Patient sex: M
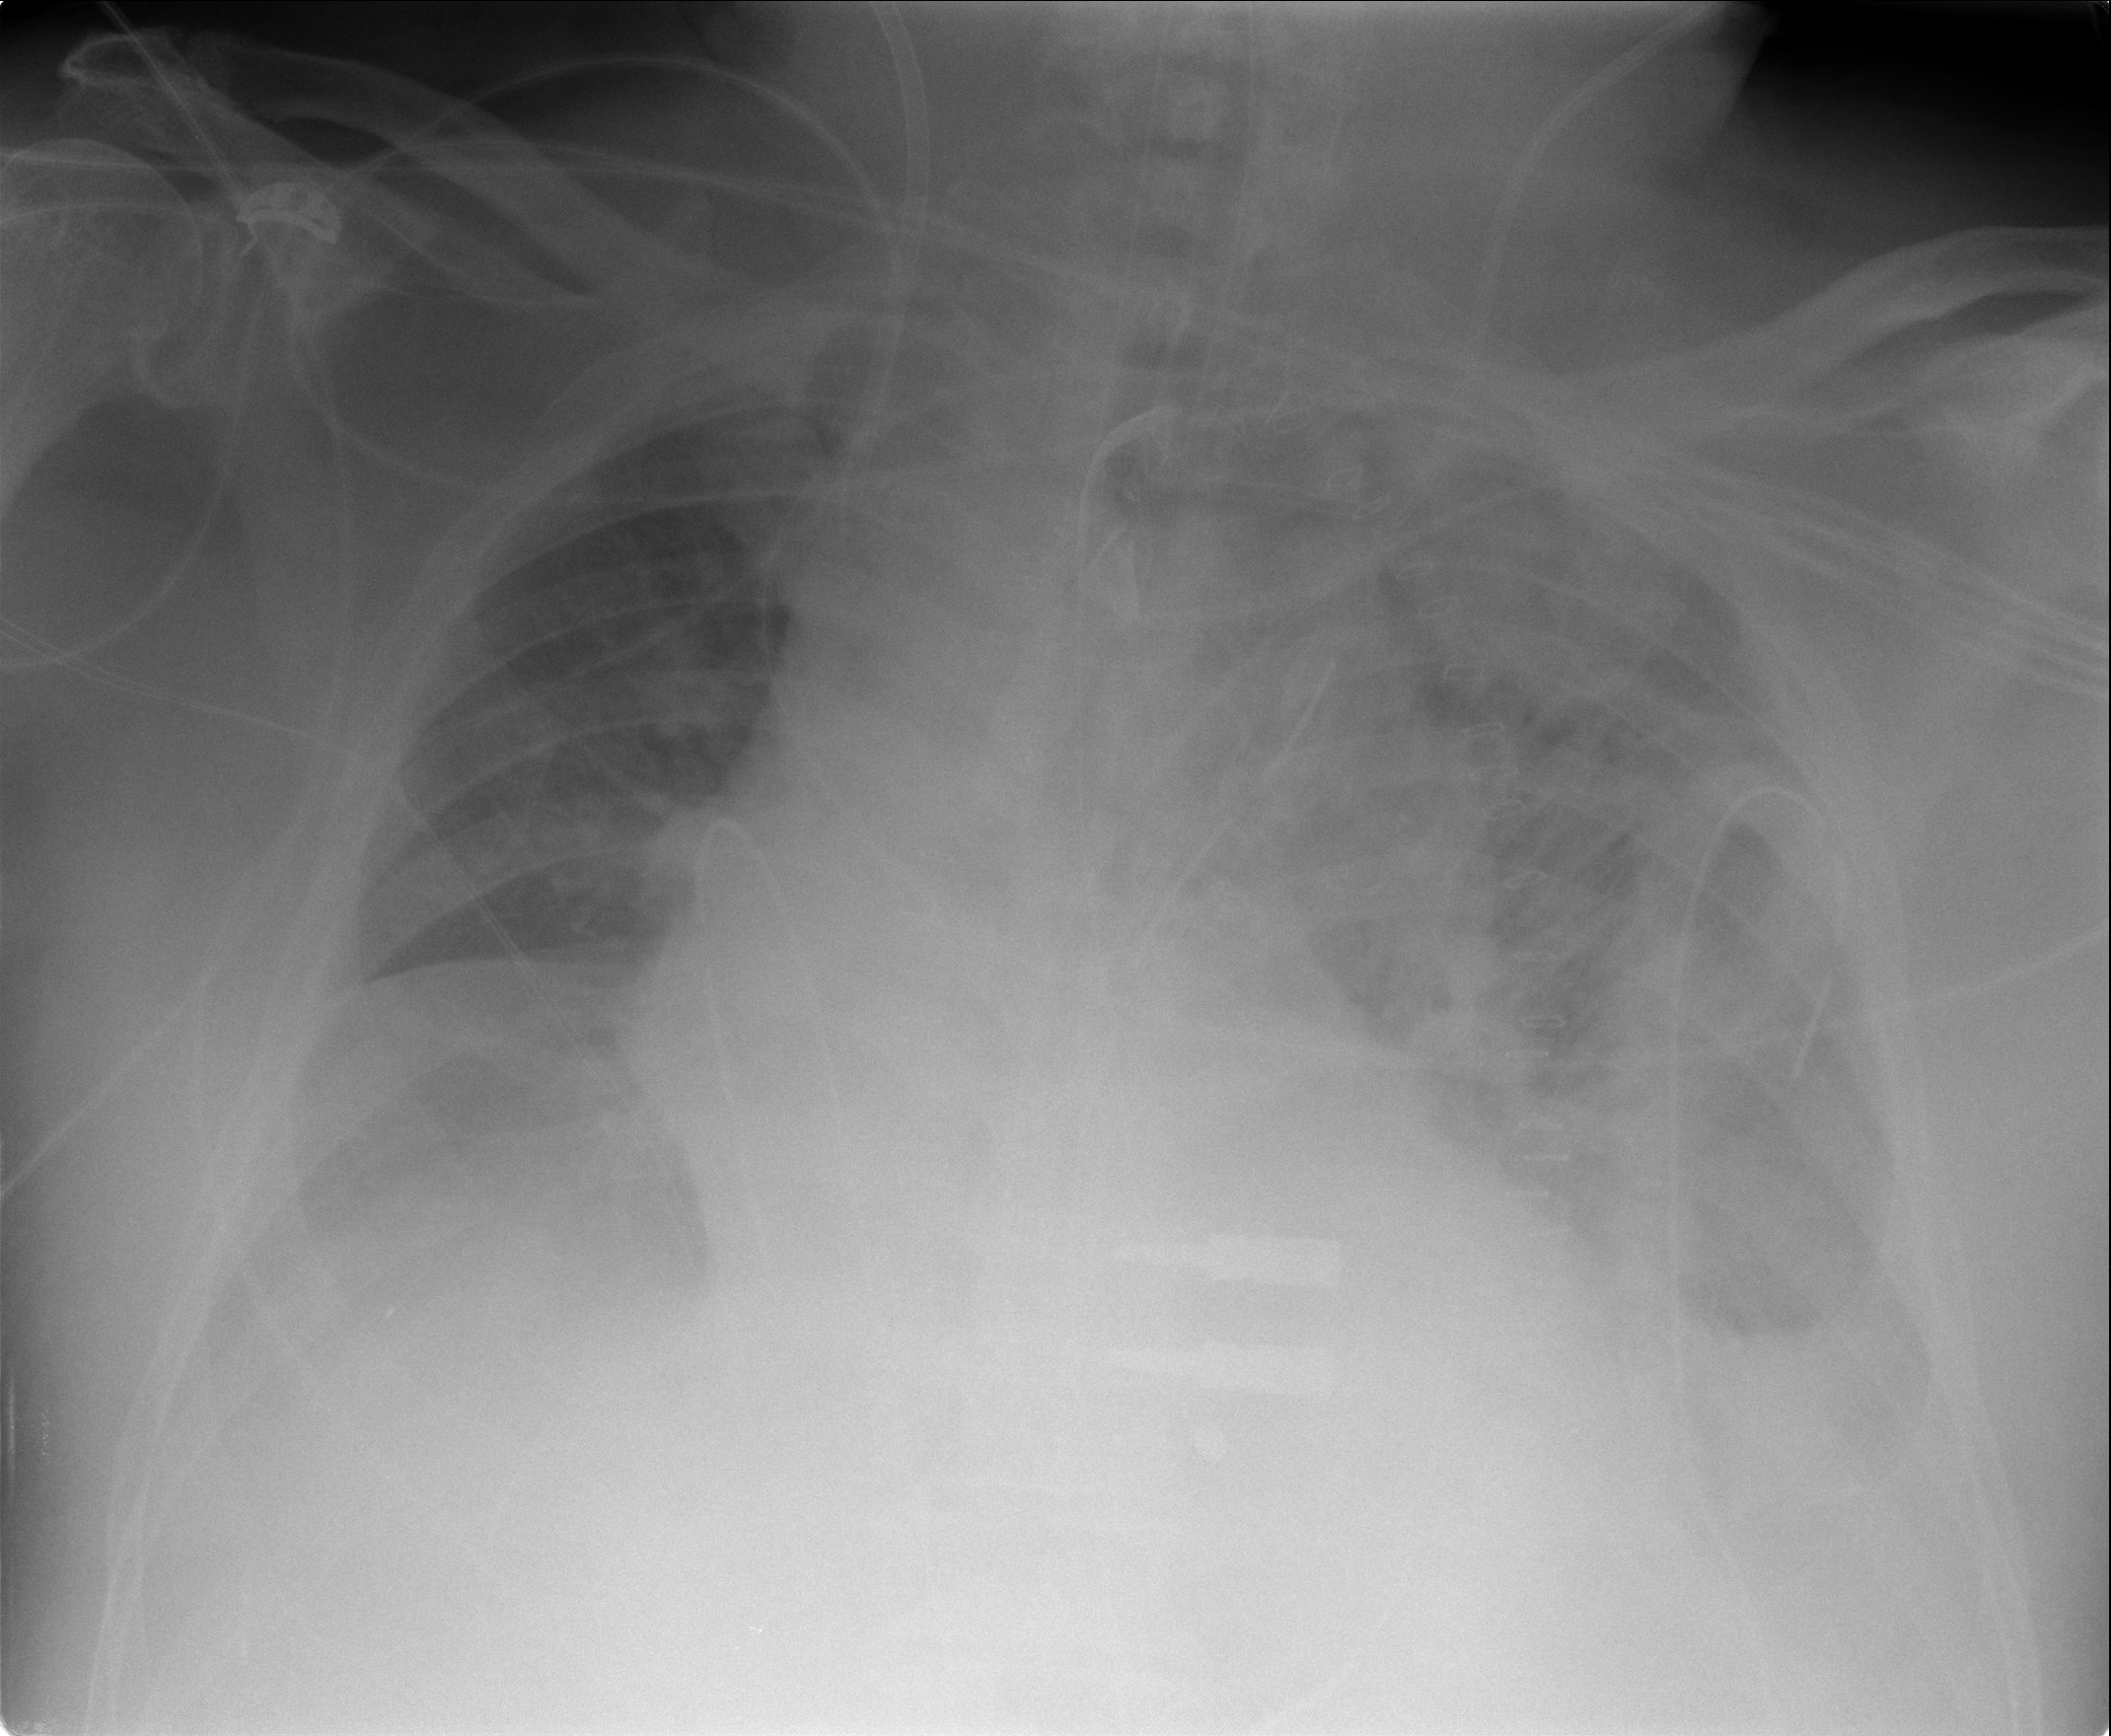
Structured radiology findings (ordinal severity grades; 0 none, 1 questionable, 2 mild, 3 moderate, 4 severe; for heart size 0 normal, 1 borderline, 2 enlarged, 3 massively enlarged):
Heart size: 0
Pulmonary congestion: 2
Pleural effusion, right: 0
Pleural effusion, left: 3
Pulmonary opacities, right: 0
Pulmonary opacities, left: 4
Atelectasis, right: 3
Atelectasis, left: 3